Question: I'm new to using pseudo elements, and there is something i'm trying to achieve and it's not working, and also can't find it anywhere on internet.
I want to add ::before and ::after to a '<header>' tag. But how?
Is it even possible? or am i getting the idea of the pseudo elements completely wrong?

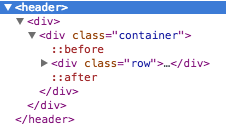
Answer: You probably aren't setting any content.
'''
header::before, header::after {
content: "";
...
}
'''
'''
<header>
My header
</header>
'''
When I add that in, i get this: